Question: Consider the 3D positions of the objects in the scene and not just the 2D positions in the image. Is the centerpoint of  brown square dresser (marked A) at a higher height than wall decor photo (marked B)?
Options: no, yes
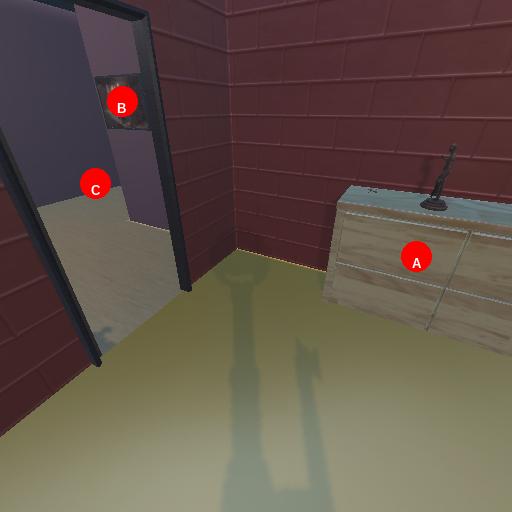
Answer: no